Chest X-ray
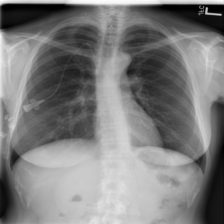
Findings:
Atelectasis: negative
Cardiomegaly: negative
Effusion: negative
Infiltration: negative
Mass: negative
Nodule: negative
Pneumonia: negative
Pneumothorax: negative
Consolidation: negative
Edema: negative
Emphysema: negative
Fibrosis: negative
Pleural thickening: negative
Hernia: negative